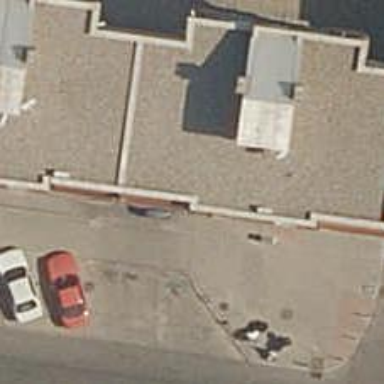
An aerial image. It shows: Car repair shop.